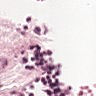
Metastatic tissue present: no